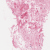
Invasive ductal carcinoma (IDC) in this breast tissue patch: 0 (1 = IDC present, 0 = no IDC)